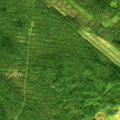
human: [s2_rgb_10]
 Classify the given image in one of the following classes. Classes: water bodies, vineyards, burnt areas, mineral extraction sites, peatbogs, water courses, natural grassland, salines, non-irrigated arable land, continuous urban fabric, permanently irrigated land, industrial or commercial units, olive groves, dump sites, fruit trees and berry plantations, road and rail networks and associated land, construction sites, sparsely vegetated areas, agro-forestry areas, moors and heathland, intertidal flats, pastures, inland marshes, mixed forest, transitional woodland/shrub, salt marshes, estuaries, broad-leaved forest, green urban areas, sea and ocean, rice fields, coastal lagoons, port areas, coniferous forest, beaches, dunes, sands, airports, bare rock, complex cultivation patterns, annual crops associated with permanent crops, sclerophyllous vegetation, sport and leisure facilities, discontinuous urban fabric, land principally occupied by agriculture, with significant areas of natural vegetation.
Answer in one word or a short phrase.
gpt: coniferous forest, transitional woodland/shrub